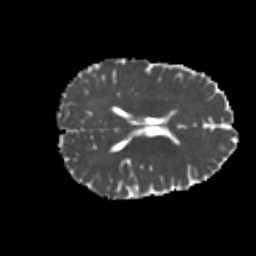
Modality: MD
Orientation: axial
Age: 24
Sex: female
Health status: healthy
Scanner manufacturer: philips
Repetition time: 7.389 s
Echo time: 0.08599 s